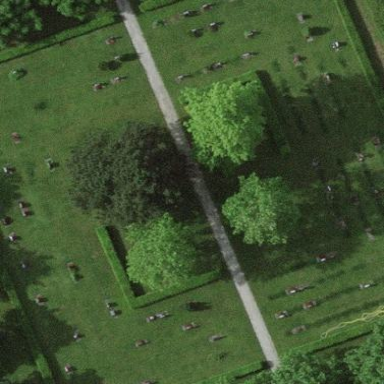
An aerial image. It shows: Sector within cemetery.